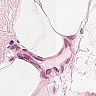
Metastatic tissue present: no